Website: home-depot
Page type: customer-info-address
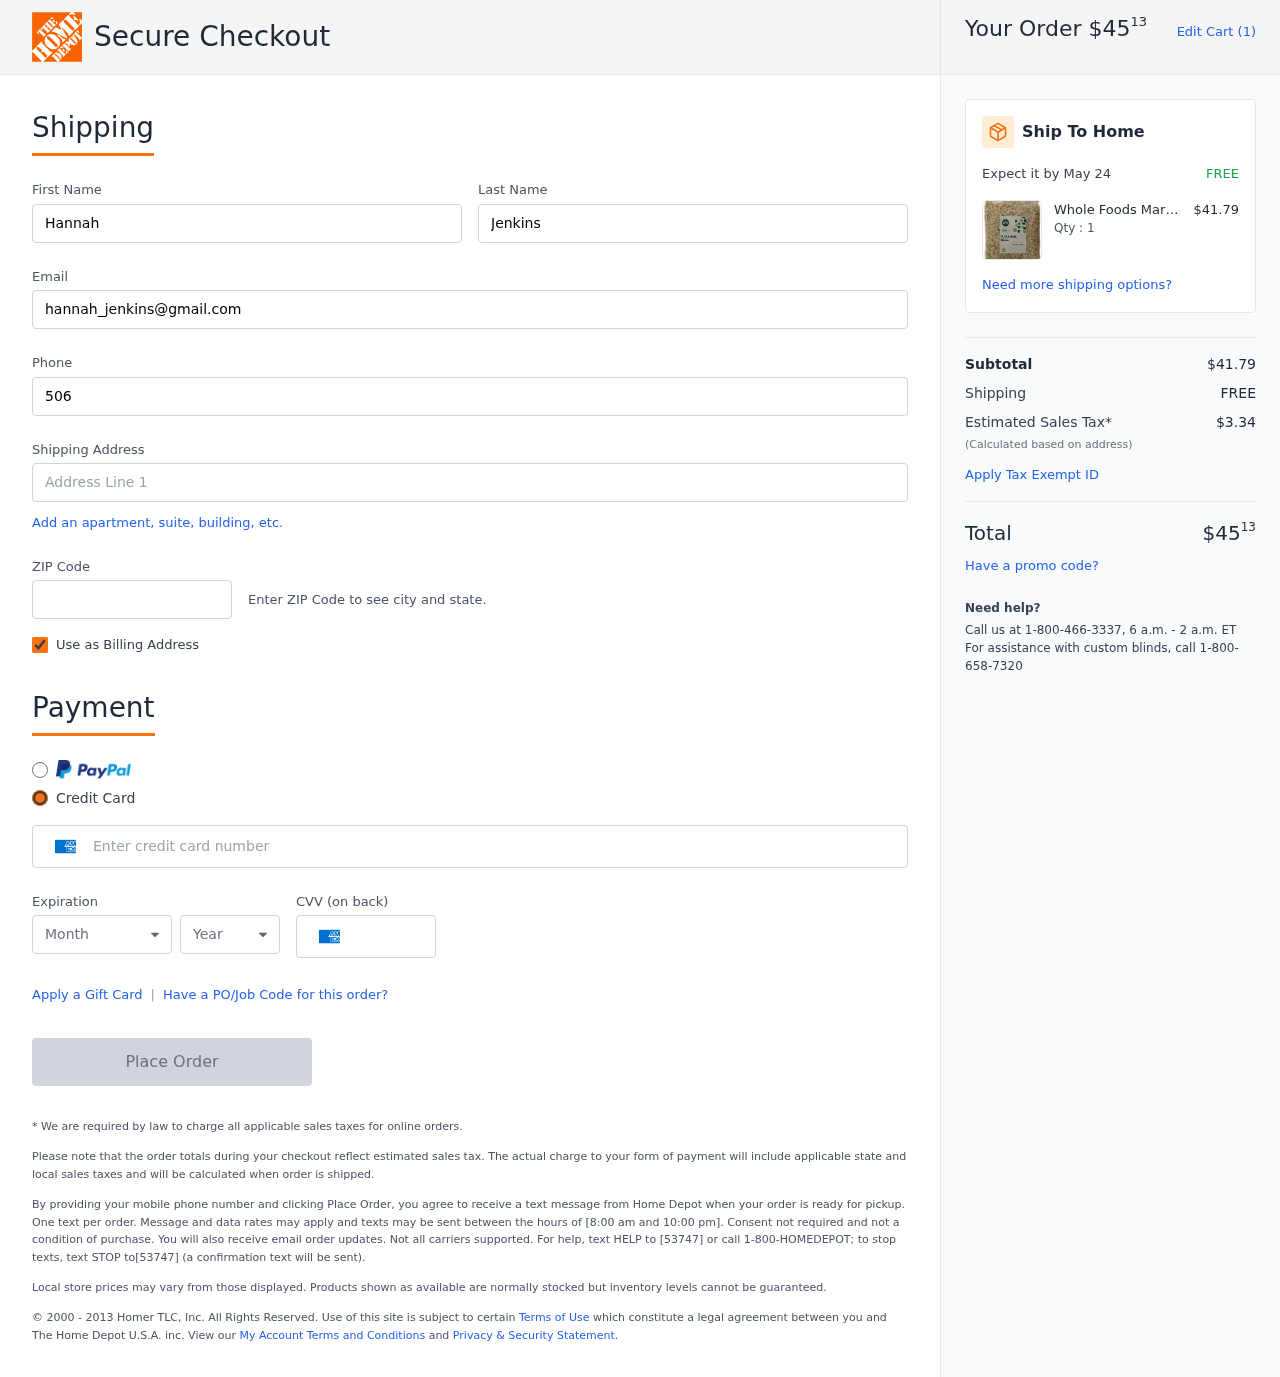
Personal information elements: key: PII_CARD_CVV
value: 7314
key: PII_CARD_EXPIRY_MONTH
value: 02
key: PII_CARD_EXPIRY_YEAR
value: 27
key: PII_CARD_NUMBER
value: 3419 6394 5680 442
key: PII_EMAIL
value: hannah_jenkins@gmail.com
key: PII_FIRSTNAME
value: Hannah
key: PII_LASTNAME
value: Jenkins
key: PII_PHONE
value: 5064155810
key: PII_POSTCODE
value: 03291
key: PII_STREET
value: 1328 Kevin Plaza Apt. 152
Product elements: key: PRODUCT1_BRAND
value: Whole Foods Market
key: PRODUCT1_NAME
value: Whole Foods Market Organic Buckwheat Flakes, 500 g
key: PRODUCT1_PRICE
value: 41.79
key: PRODUCT1_QUANTITY
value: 1
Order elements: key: ORDER_TOTAL
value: $4513
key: ORDER_NUM_ITEMS
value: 1
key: ORDER_DELIVERY_DATE
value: May 24
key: ORDER_SUBTOTAL
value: $41.79
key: ORDER_SHIPPING_COST
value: FREE
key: ORDER_TAX
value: $3.34